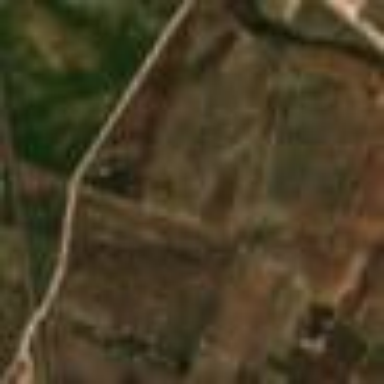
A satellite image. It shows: Orchard filled with olive trees.